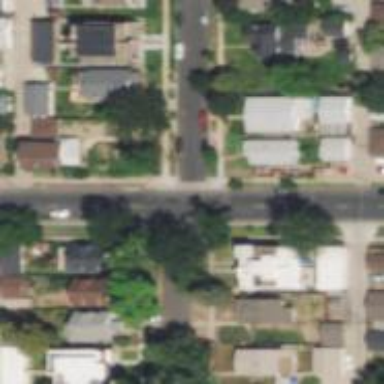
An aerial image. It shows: Residential road with separate sidewalk.